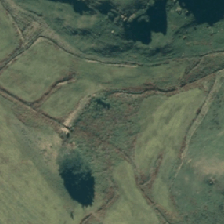
Land cover: lake_pond